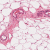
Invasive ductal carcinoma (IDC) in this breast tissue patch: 0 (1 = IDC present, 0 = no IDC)